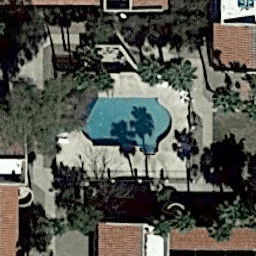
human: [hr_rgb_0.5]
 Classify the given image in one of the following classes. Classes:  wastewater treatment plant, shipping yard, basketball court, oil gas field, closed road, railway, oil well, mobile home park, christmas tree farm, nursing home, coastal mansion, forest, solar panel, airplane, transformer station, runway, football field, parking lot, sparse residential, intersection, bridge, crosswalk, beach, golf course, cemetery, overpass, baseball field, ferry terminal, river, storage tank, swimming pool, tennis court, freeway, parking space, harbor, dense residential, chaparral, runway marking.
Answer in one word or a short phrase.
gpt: swimming pool